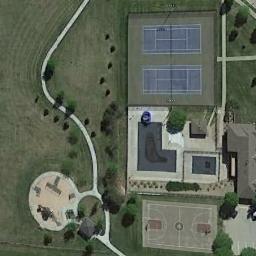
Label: tennis_court